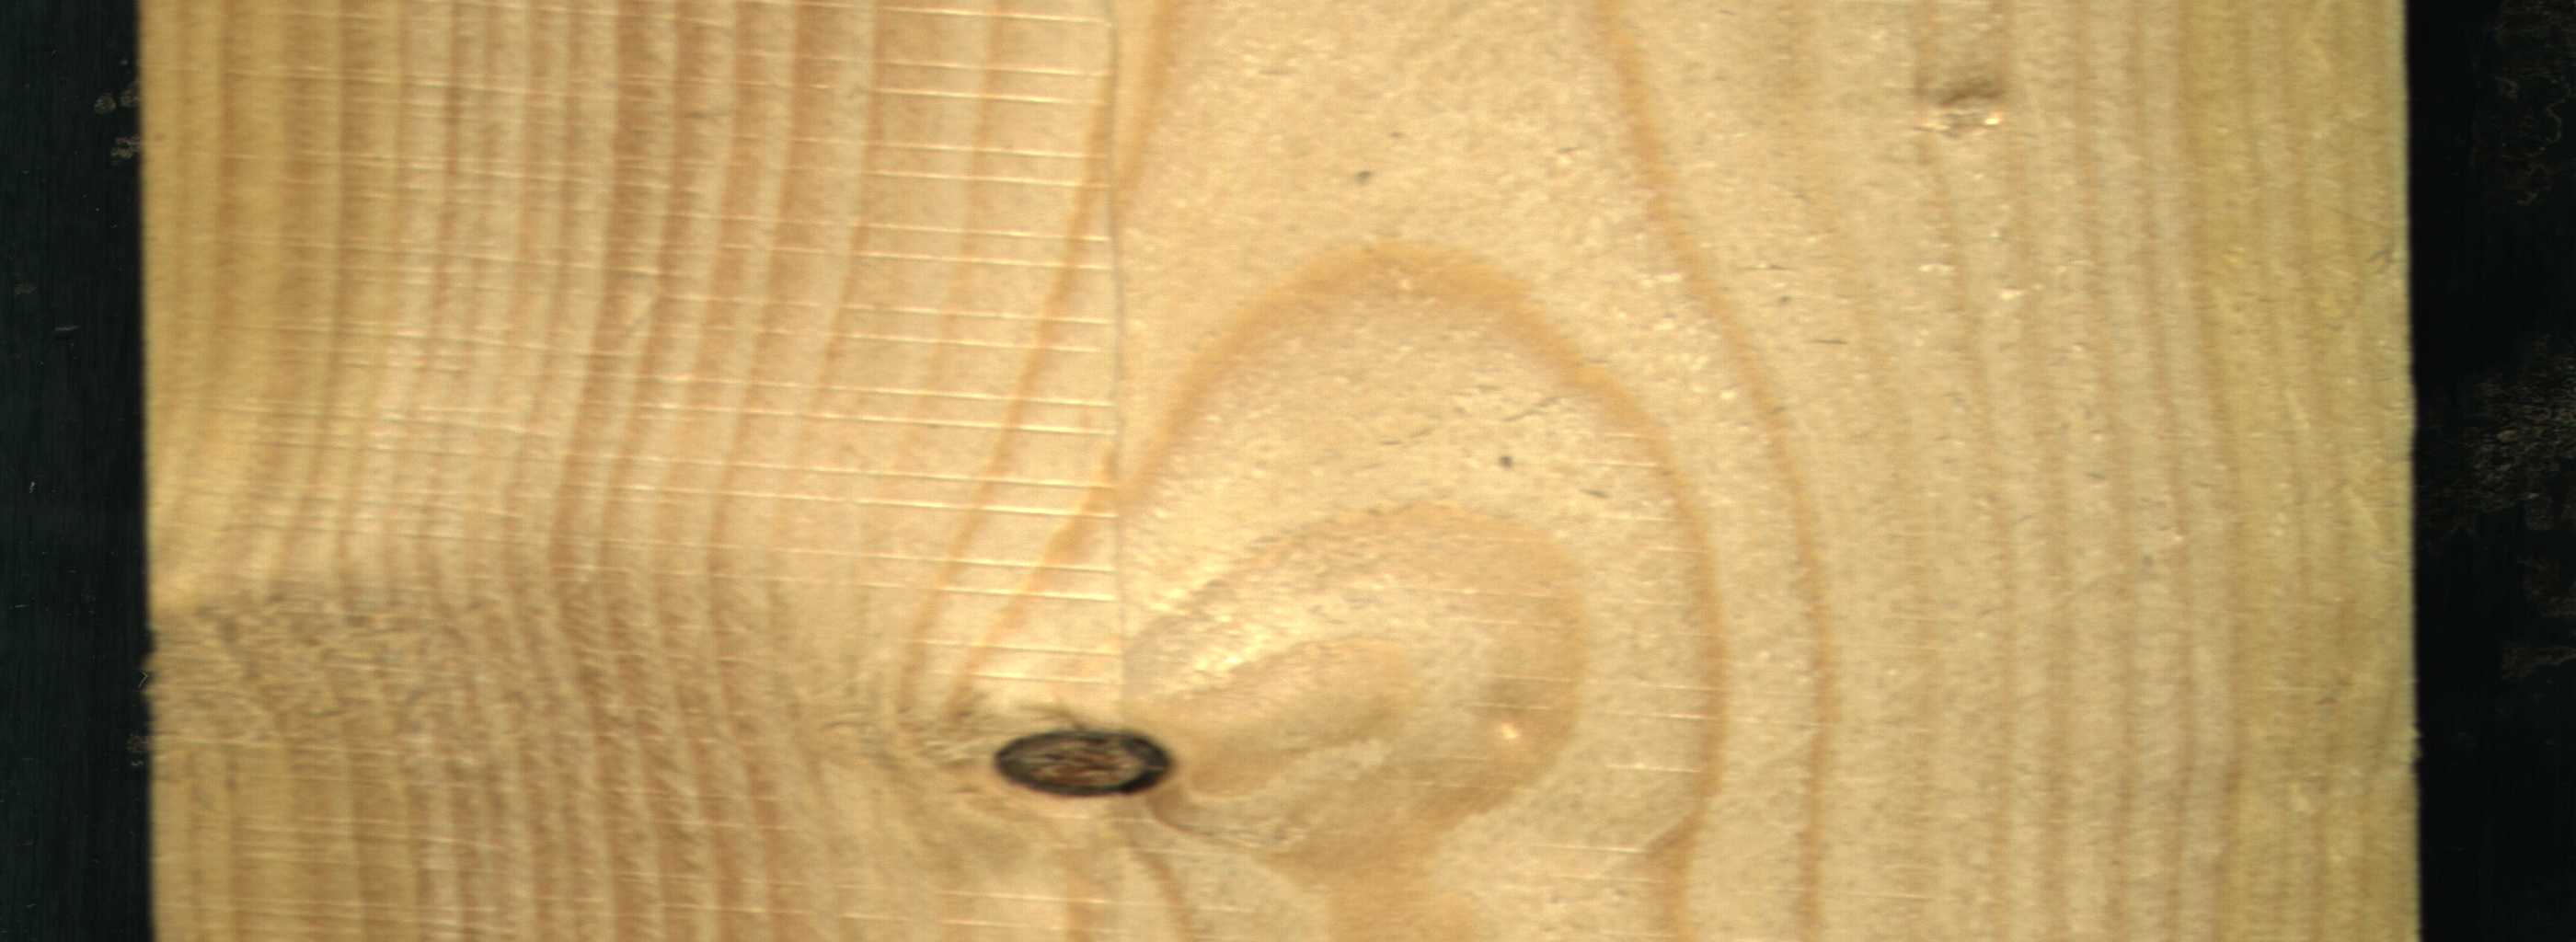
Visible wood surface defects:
Dead_Knot